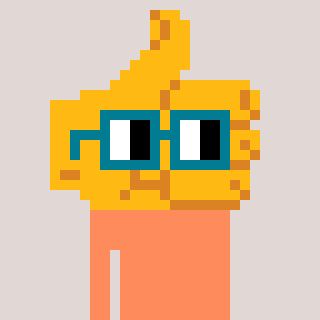
a pixel art character with square dark green glasses, a thumbsup-shaped head and a peachy-colored body on a warm background